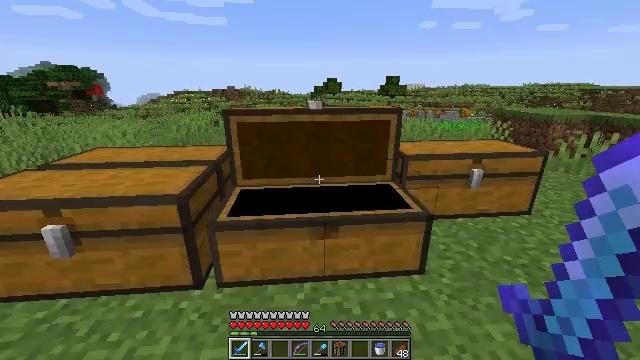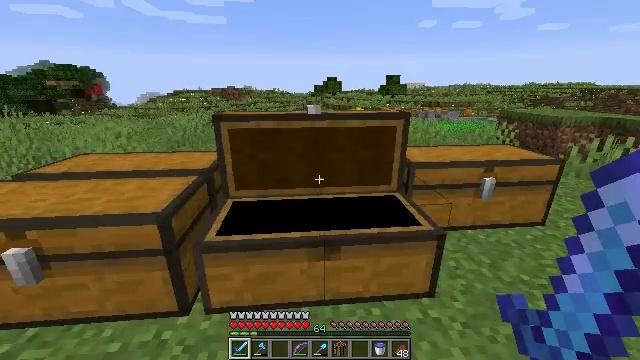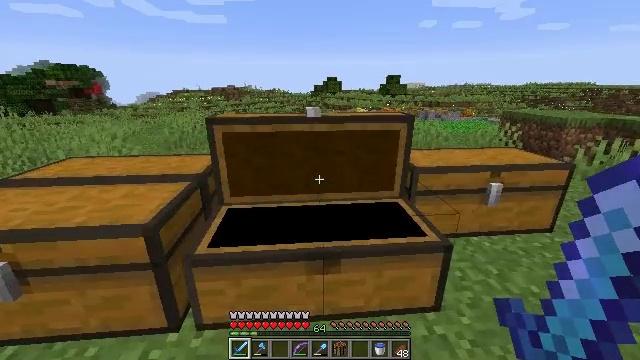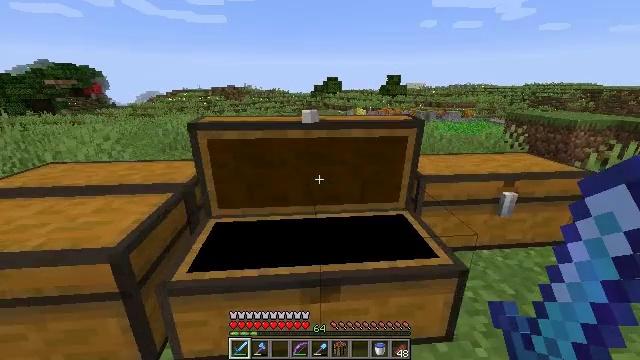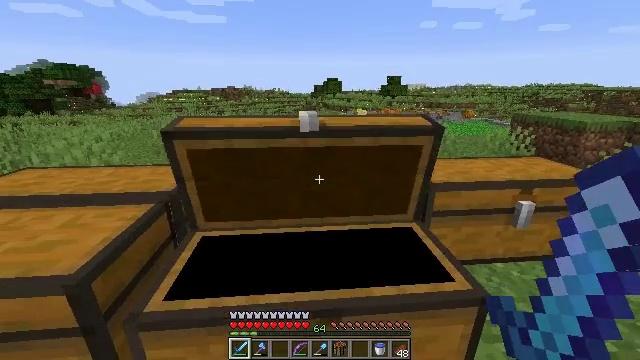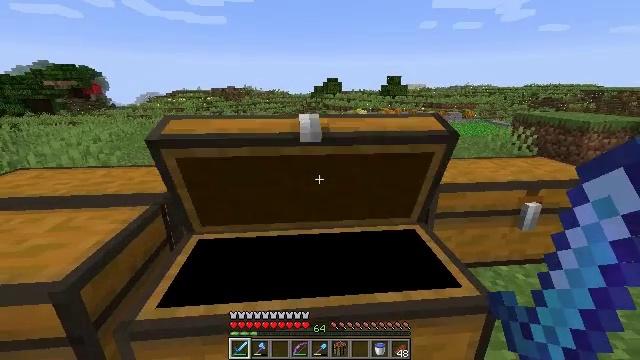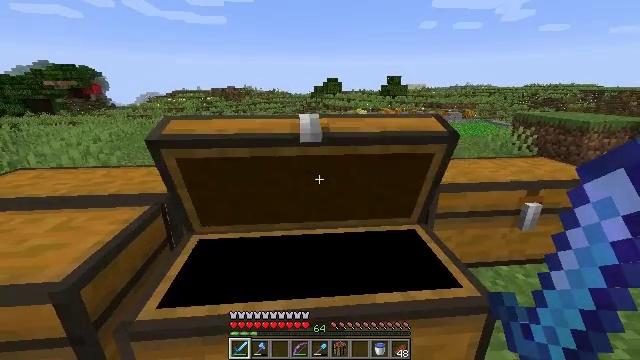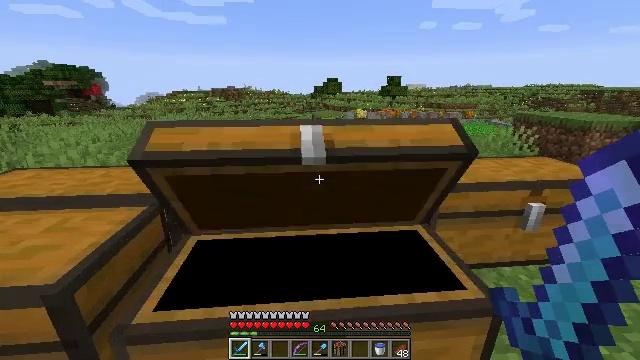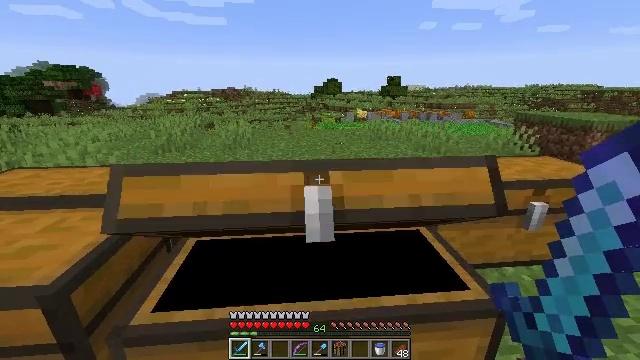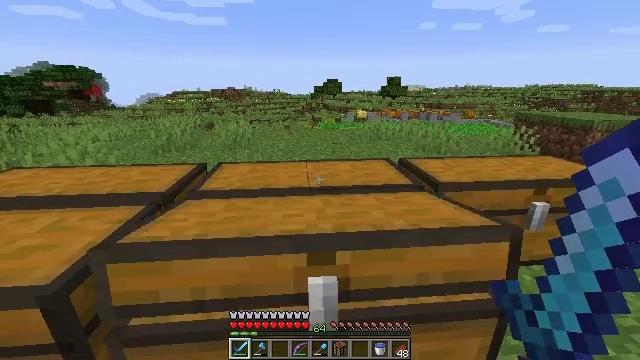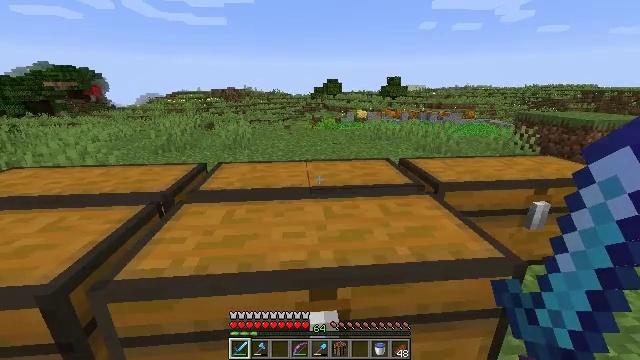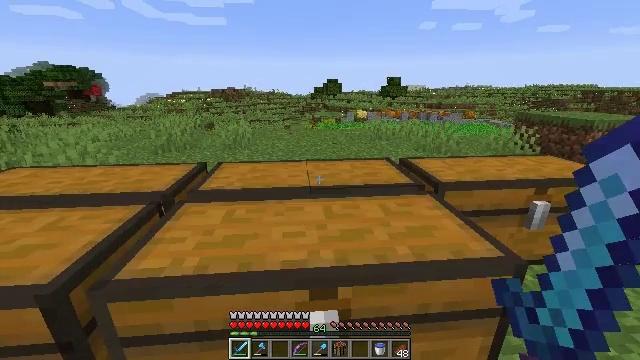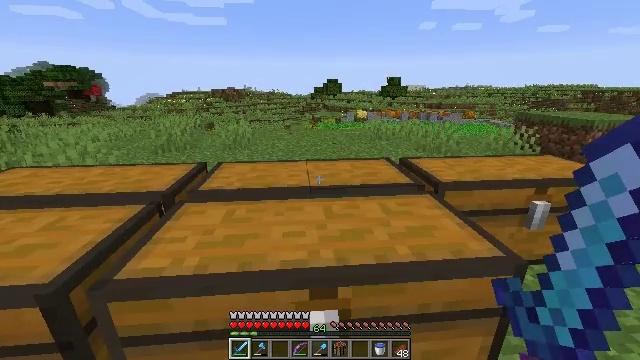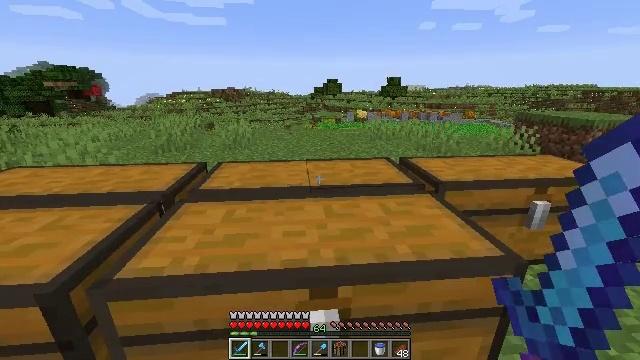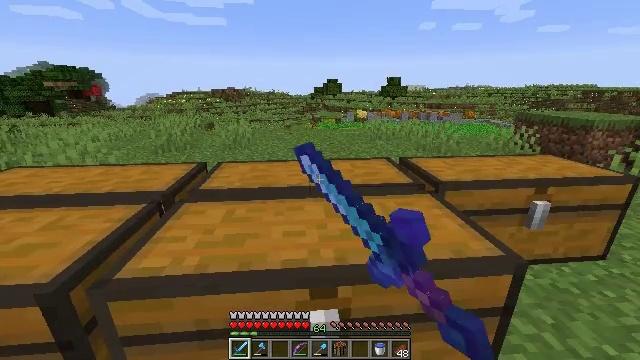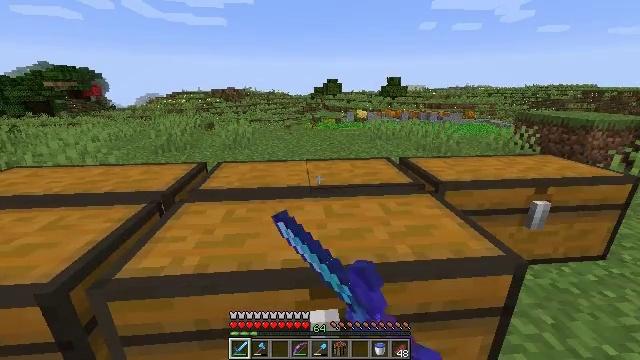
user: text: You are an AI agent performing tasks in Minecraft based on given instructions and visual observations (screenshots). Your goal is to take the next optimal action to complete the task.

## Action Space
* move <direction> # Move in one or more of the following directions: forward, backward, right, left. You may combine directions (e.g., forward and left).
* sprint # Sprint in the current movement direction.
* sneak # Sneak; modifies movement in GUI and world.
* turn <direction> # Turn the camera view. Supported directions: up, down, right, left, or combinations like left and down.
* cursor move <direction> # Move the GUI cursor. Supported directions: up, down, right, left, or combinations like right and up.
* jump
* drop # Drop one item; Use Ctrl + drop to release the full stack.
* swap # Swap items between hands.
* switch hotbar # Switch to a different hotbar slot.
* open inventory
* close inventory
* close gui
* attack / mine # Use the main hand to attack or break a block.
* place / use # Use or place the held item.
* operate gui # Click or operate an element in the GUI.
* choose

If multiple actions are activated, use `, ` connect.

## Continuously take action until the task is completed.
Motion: motion action
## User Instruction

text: Craft bone meal.
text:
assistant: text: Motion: move forward
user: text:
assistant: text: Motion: move forward
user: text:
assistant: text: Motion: move forward
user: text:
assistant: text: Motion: no_op
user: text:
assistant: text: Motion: no_op
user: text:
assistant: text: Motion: no_op
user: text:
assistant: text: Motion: no_op
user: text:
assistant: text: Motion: no_op
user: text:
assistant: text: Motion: no_op
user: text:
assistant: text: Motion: no_op
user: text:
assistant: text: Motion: no_op
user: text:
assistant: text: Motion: no_op
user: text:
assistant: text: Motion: use / place
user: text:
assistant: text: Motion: use / place
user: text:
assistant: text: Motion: use / place
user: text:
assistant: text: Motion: no_op
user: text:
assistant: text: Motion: no_op
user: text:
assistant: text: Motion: no_op
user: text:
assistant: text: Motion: no_op
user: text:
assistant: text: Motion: no_op
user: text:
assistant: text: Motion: no_op
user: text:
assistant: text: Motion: no_op
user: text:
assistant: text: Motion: turn up
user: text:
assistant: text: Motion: sneak, turn up
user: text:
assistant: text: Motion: sneak, turn right and up
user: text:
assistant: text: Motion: sneak, turn right and up
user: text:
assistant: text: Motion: sneak
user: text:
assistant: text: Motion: sneak
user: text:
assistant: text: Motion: sneak
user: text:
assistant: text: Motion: sneak